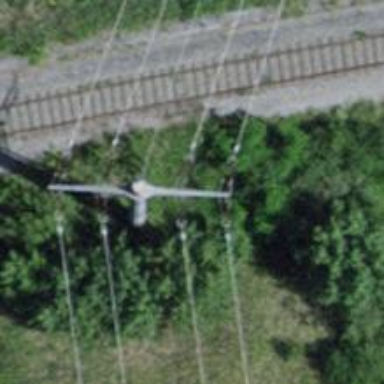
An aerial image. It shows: Power line in the image.